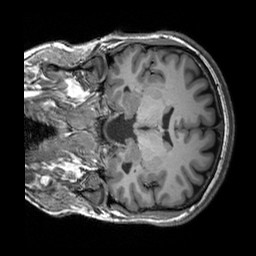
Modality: T1w
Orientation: coronal
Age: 35
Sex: male
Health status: healthy
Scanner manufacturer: siemens
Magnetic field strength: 3 T
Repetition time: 2.3 s
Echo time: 0.00303 s